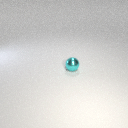
small cyan metal sphere